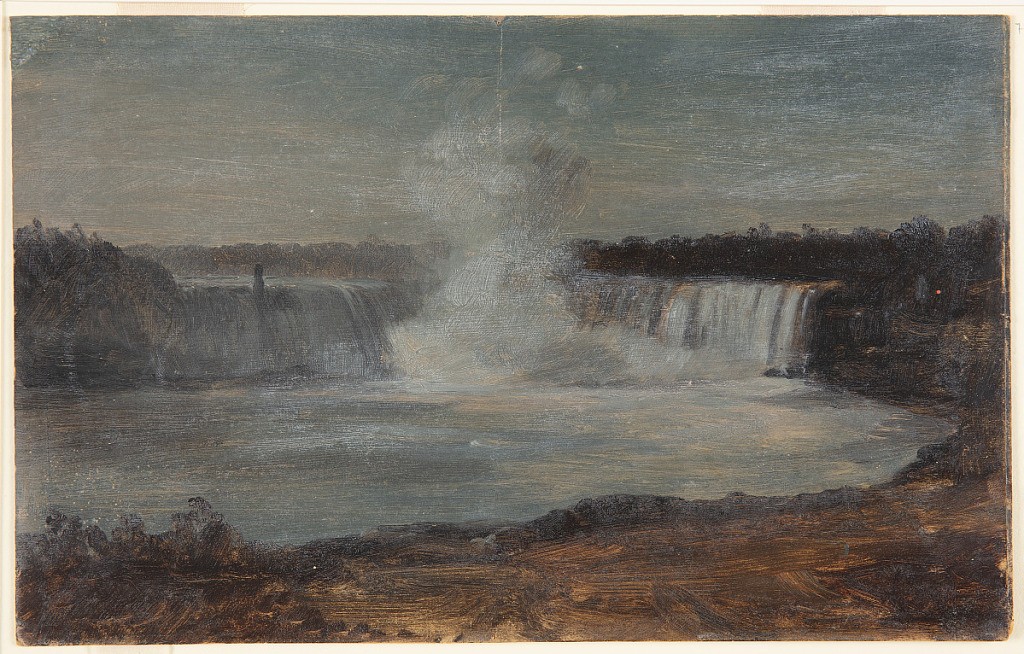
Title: Niagara Falls at Night, Canada
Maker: Frederic Edwin Church, American, 1826–1900
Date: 1851–1858
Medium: Oil on tan paperboard
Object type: Drawing
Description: Landscape sketch showing a nocturnal view of the Horsefall Falls portion of Niagara Falls from the Canadian bank of the Niagara River. In the foreground, the nearby bank curves from left to right and into the middle distance, framing the tumultuous river pool below. In the middle distance at center, Horseshoe Falls sends up a towering plume of mist from the base of the cascade. Terrapin Tower is visible on the left side of the Falls, beside the heavily wooded Goat Island at far left. In the background, the Canadian Bank of the Niagara River forms the horizon. Above, a dark sky is faintly lit at left, indicating eastern light and, possibly, the rising sun.